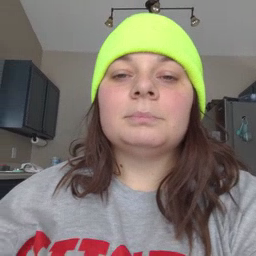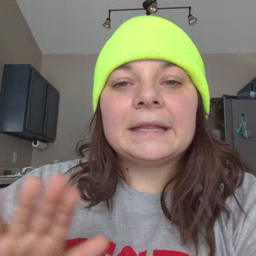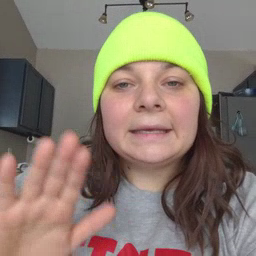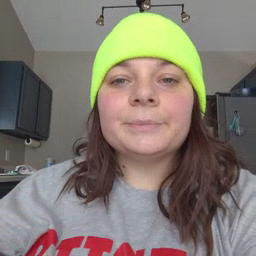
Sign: clean